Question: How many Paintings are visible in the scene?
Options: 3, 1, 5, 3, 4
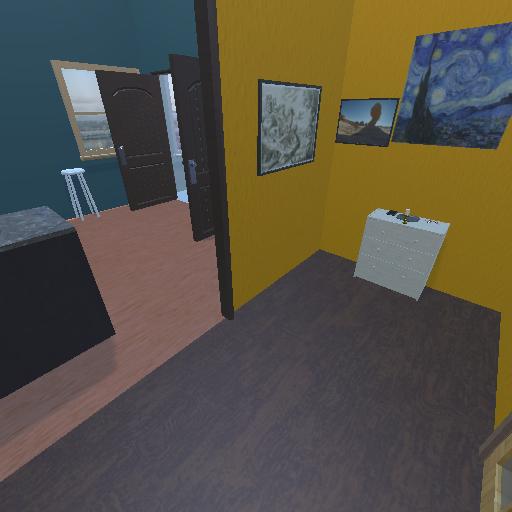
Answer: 3